Chest X-ray. View position: AP
Patient age: 35
Patient sex: M
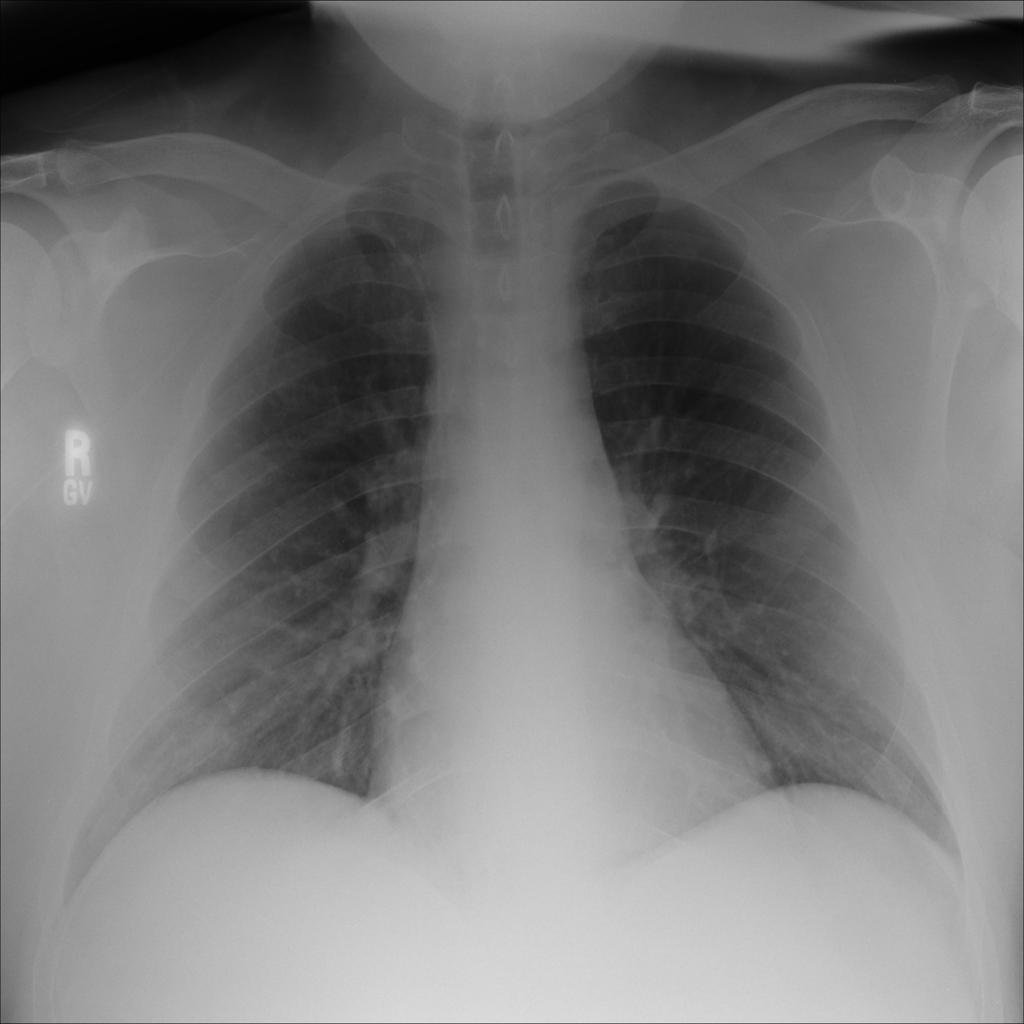
Finding: Pneumothorax